Question: I need to be able to stretch a image background to fit the window size now it works in all browsers except for ie6
I have endlesly searched the internet for a solution and tried all things I have found but nothing seems to work in ie6
here is my demo site if you have ie6 you will be able to see my problem
I need it too stretch the full width and height with out it distorting the image at all
<URL>
any one know a solution that will work I have the img tag etc but still no avail
for those without ie6 here is a capture of the screen veiw

as you can see I have alot of white space where the image is supposed to expand too
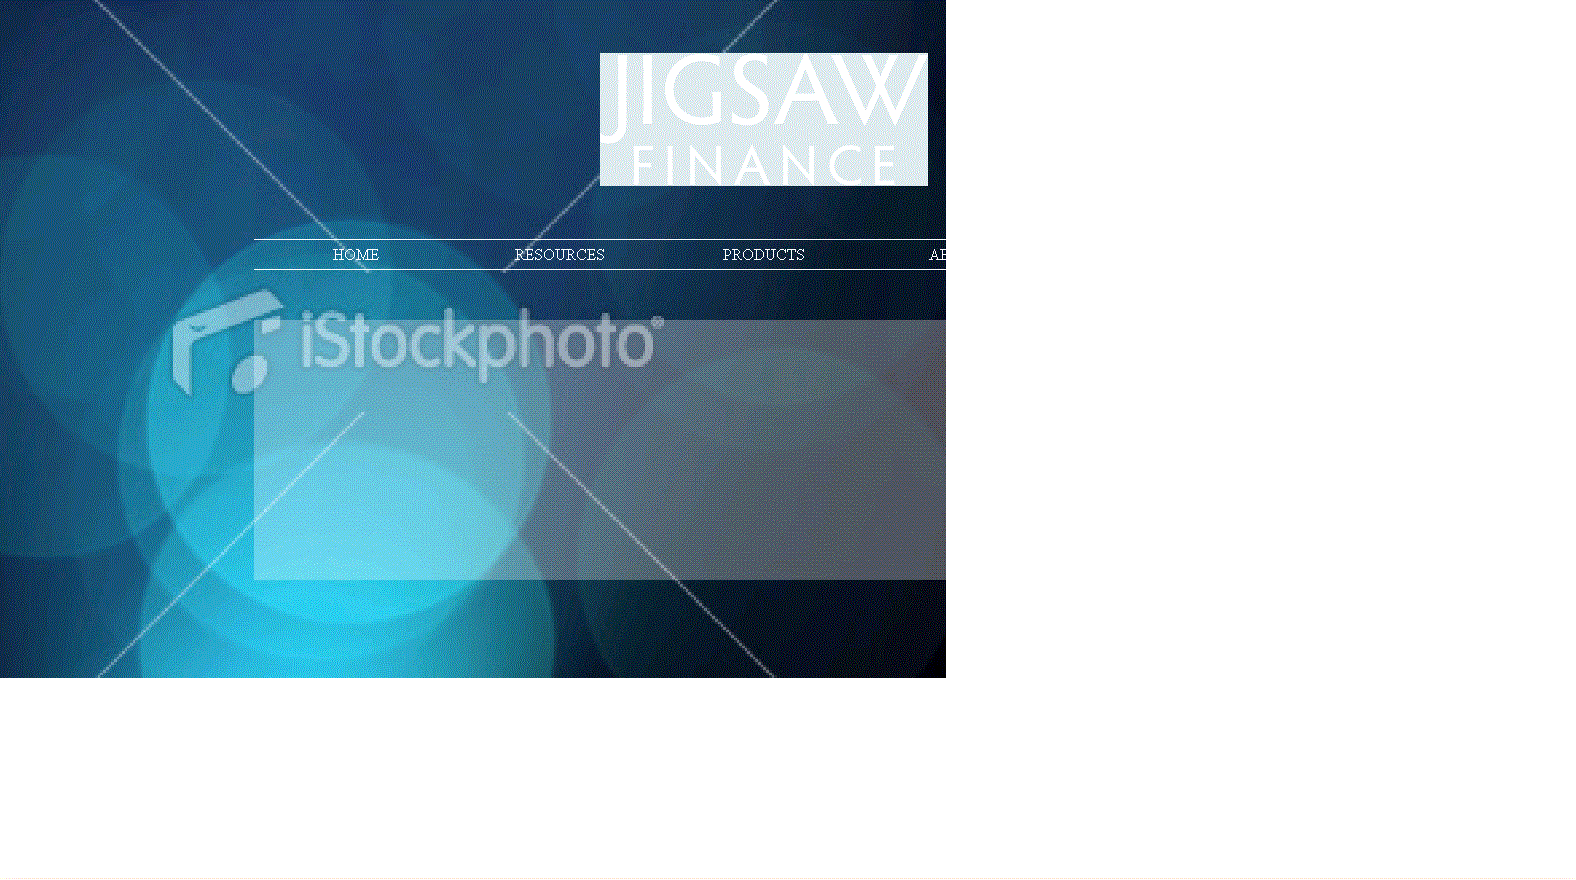
Answer: There is a way for CSS 3 to do this but since IE6 does not support it, I think your best bet is to use the img tag.
e.g.
'''
<img src="../images/jigsaw_logo.png" style="width: 100%; position: absolute; top: 0; left: 0; z-index: -1;"/>
'''
This will retain the proportion of your image and move it back.
Also take note that in IE's css, you can specify expressions, so try the one below if you're having trouble with the normal 100% css width:
'''
width: expression(document.body.clientWidth + 'px');
'''